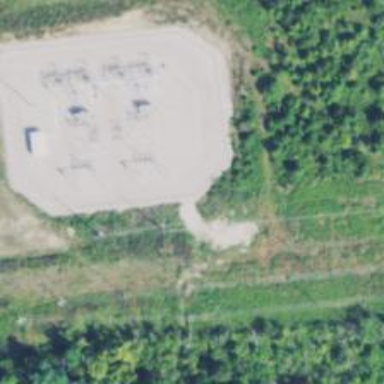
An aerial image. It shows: Distribution level power substation surrounded by fence.